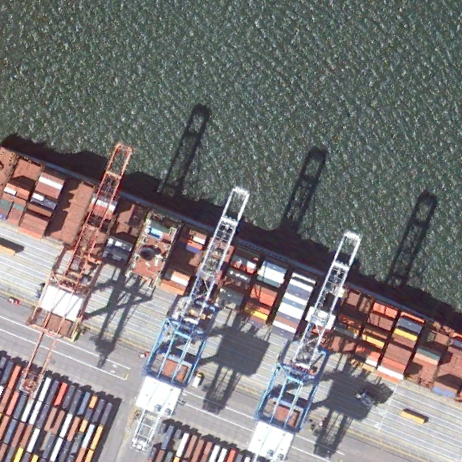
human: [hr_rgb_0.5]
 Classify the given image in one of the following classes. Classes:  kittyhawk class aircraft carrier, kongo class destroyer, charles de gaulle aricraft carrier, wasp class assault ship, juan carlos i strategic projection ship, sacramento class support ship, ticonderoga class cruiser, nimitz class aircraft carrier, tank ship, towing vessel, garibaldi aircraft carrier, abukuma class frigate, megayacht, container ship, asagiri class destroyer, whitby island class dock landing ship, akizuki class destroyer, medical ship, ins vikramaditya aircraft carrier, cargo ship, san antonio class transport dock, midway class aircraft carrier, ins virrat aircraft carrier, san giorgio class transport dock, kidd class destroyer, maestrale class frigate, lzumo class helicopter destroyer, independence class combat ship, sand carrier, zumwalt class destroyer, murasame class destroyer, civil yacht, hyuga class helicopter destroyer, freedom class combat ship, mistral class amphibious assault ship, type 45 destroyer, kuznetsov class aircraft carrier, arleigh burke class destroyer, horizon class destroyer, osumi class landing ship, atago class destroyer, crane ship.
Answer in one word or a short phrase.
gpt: Container ship